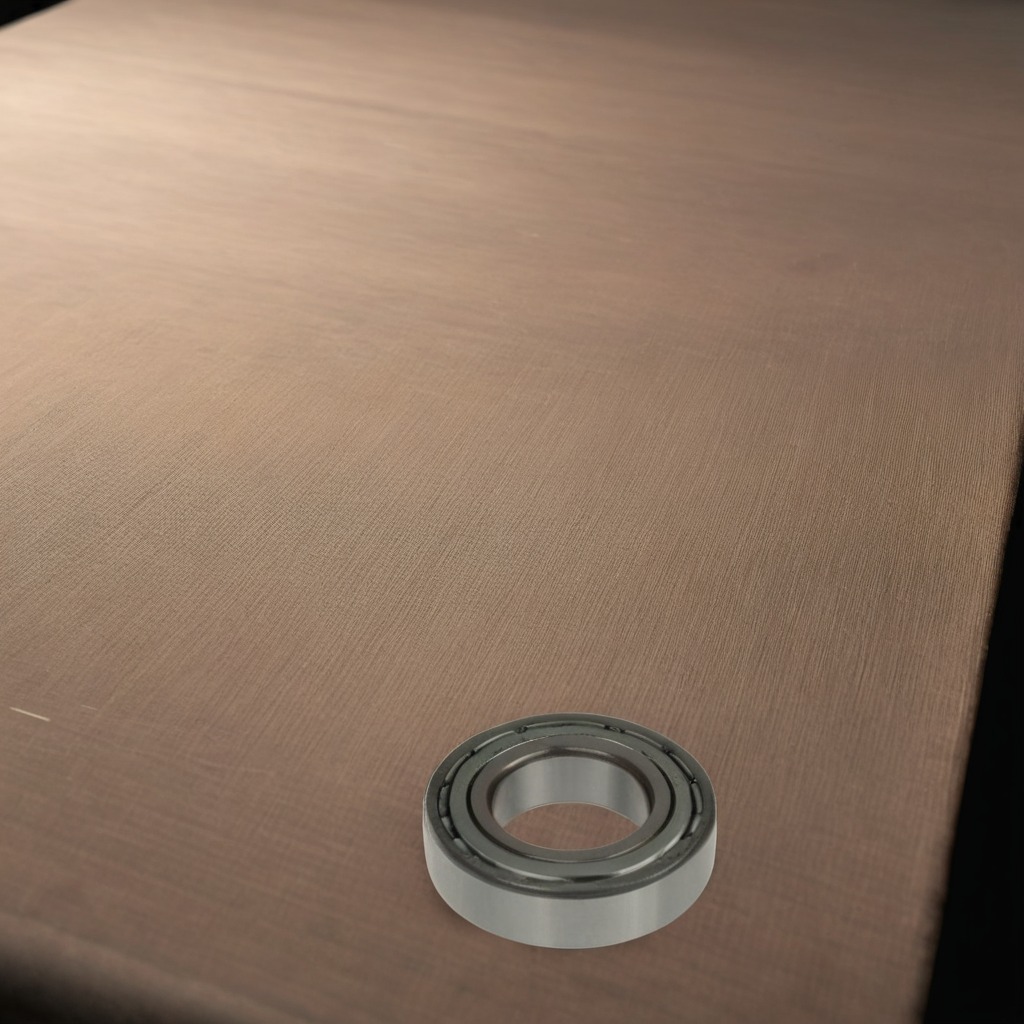
A metal ball bearing is lying on the wooden table.